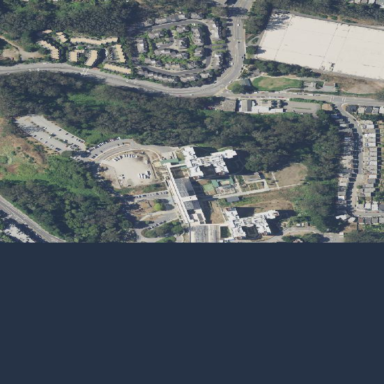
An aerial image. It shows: Hospital providing healthcare services.